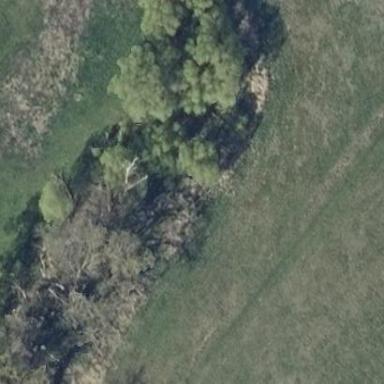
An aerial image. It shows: Swamp in wetland area.